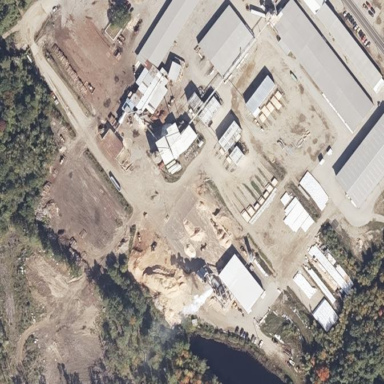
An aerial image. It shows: Industrial area dedicated to sawmill.